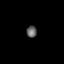
Tissue: skin
Cell type: Epithelial cells
Senescence score: 0.7985
Nuclear area (px): 117
Mean DAPI intensity: 99.769